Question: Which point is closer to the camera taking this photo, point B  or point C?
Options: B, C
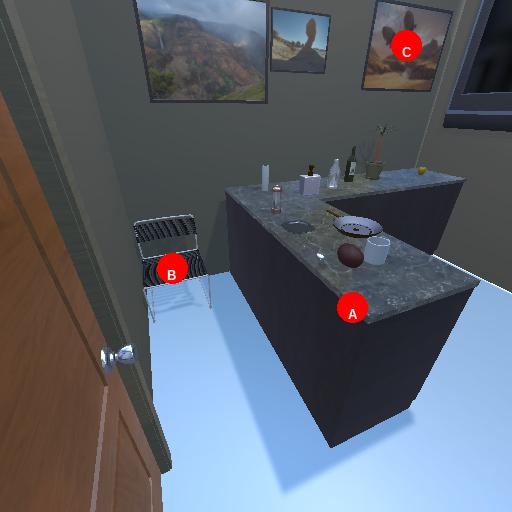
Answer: B